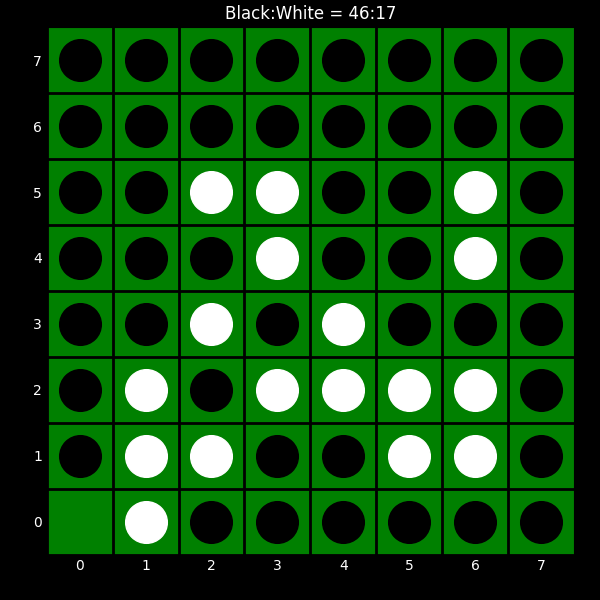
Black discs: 46
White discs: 17